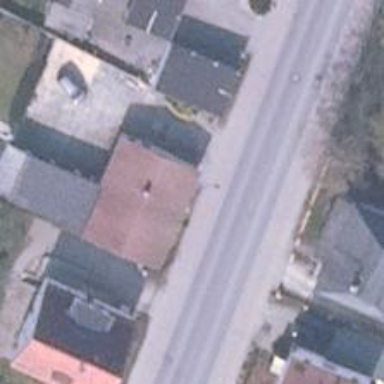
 featuring sidewalks on both sides and cycle track."